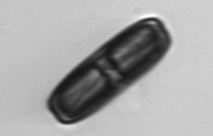
Label: Ephemera